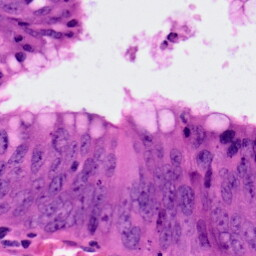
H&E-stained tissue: Colon